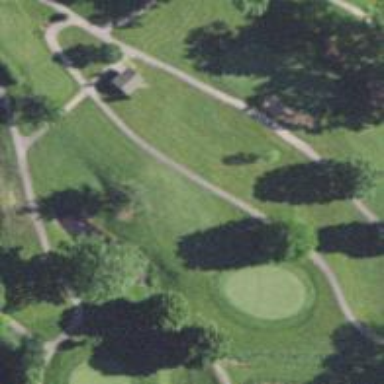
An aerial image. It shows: View of golf hole.